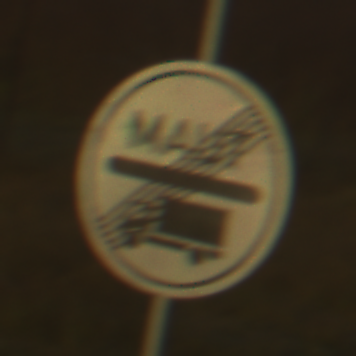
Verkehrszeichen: EndeMautpflicht
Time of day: SunriseSunset
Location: Outdoor (Nature)
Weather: Clear
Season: NotSpecified
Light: Natural